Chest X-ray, PA view. Patient: 55 years old, sex M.
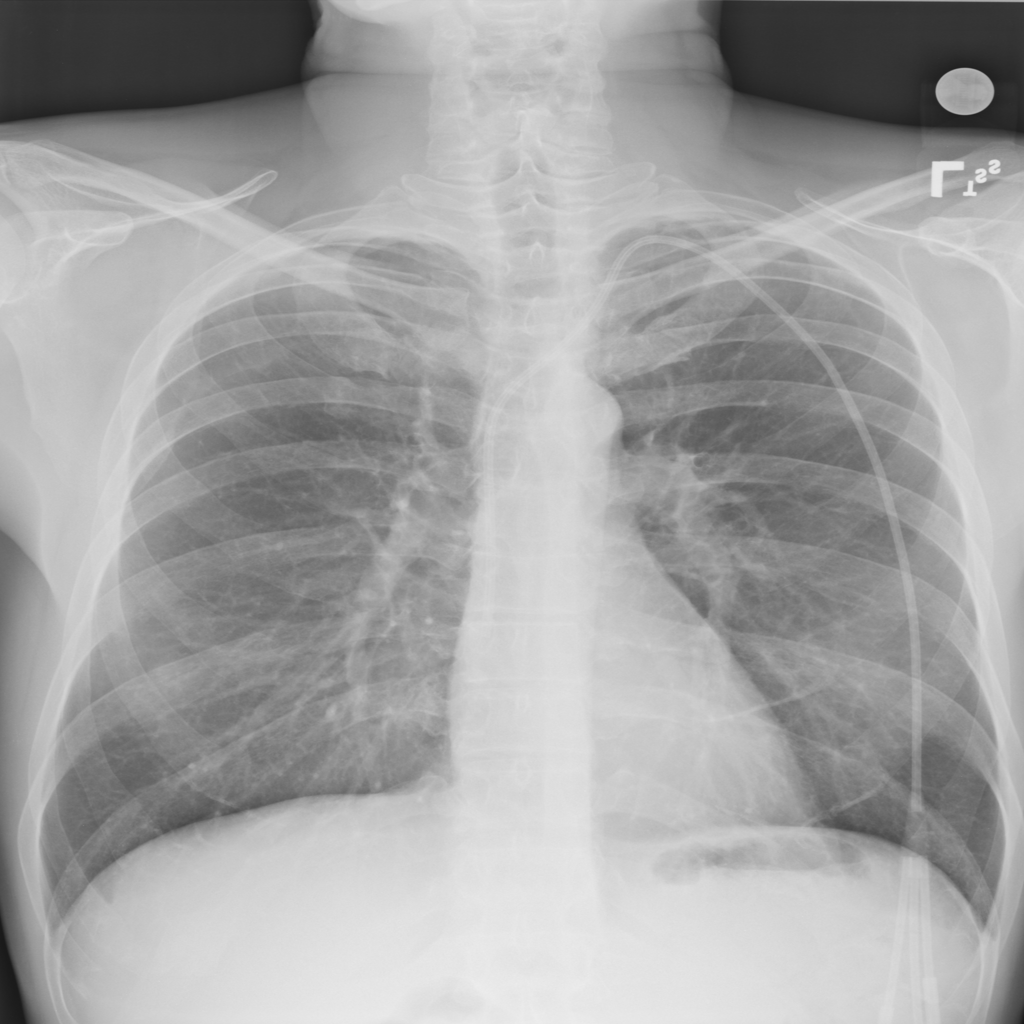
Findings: No Finding